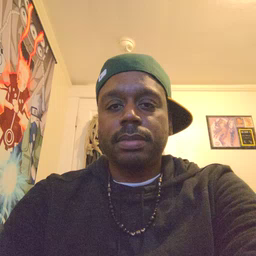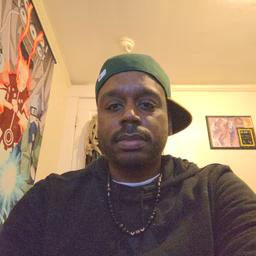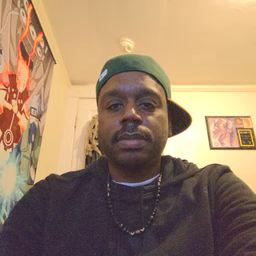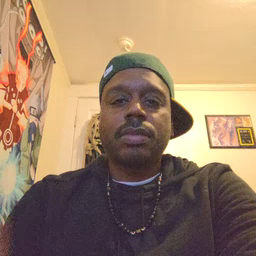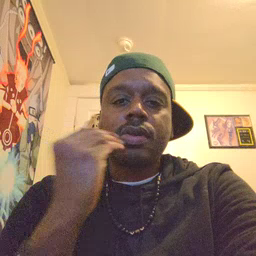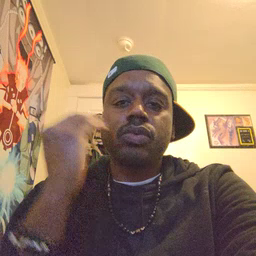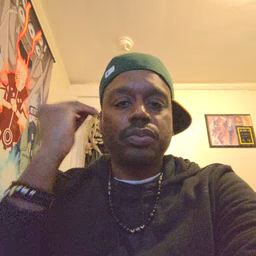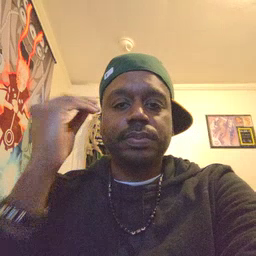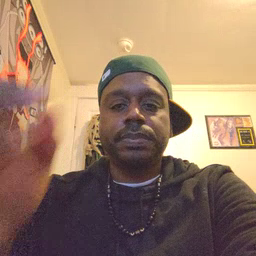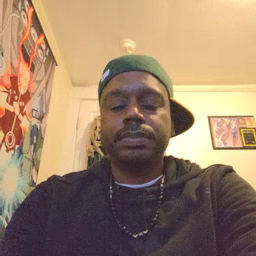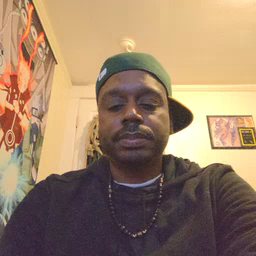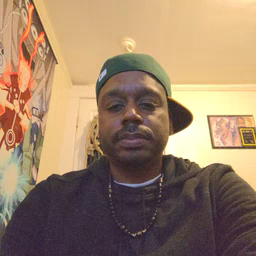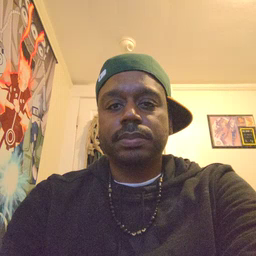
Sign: home